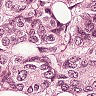
Metastatic tissue present: yes